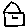
Label: house